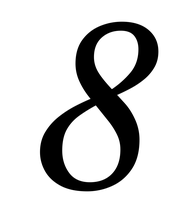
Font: LibreCaslonText-Italic_Italic